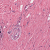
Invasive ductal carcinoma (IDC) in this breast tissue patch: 0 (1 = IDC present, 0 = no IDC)